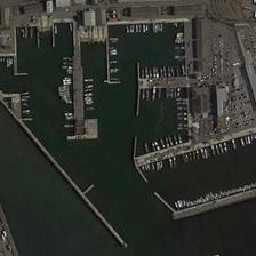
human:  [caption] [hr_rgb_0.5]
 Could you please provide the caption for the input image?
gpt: There is a boat moored along the quay in the port with a bank, and there is a car parked at the shore.

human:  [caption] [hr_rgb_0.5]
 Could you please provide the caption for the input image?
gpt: in the harbour with a sea there are boats moored along the pier and cars parked on the beach.

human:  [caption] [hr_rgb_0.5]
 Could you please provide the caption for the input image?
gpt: A port or port.

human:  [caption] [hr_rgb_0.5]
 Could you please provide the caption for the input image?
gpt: In harbors with seawalls, ships are moored on the docks, and cars are parked on the shore.

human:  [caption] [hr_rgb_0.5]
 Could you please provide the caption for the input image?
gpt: many ships dock in this port as well as many cars park on its bank .